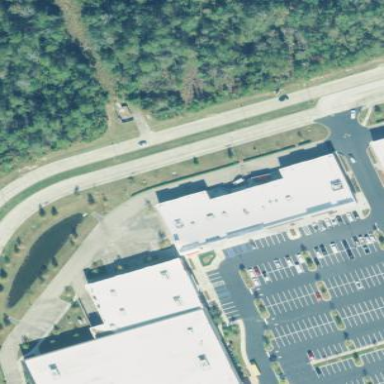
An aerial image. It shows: Retail building.